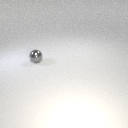
small gray metal sphere